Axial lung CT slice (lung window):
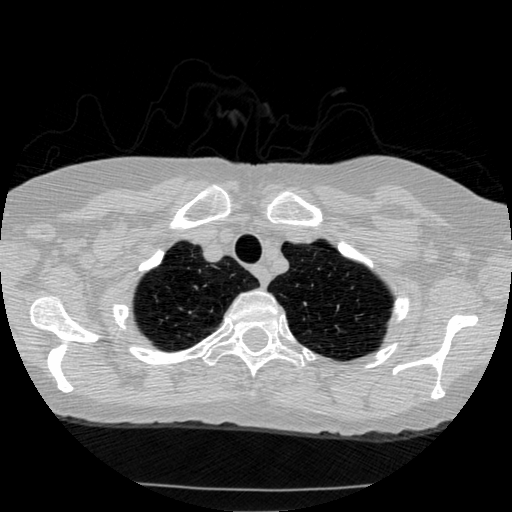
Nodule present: no